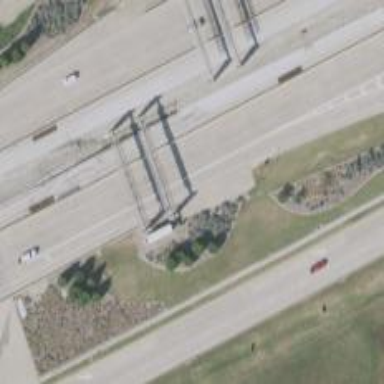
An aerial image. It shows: Toll gantry on the road.